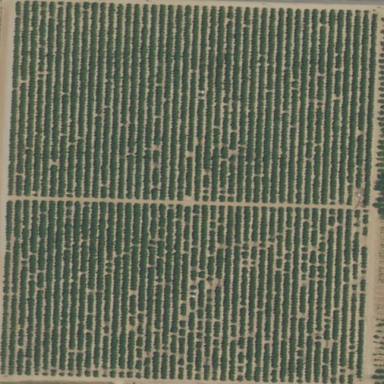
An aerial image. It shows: Orange orchard with rows of vibrant orange trees.